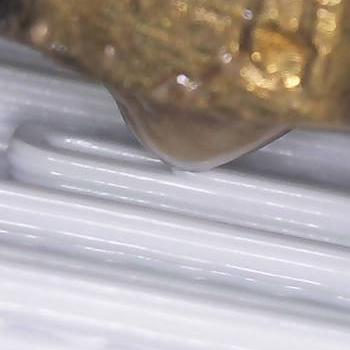
Flow rate: 89%